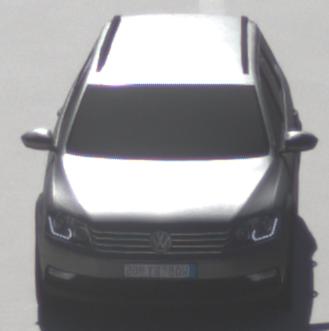
Make: VW
Model: Passat Alltrack 1.8 TSI
Detailed model: Passat (B7) Alltrack
Model produced from: 2012/03
Model produced until: 2013/06
Doors: 5
Color: gray
Road condition: dry road
Daytime: morning or afternoon
Contrast: high contrast